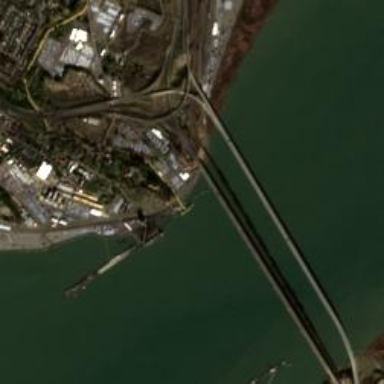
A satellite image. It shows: Man-made bridge.